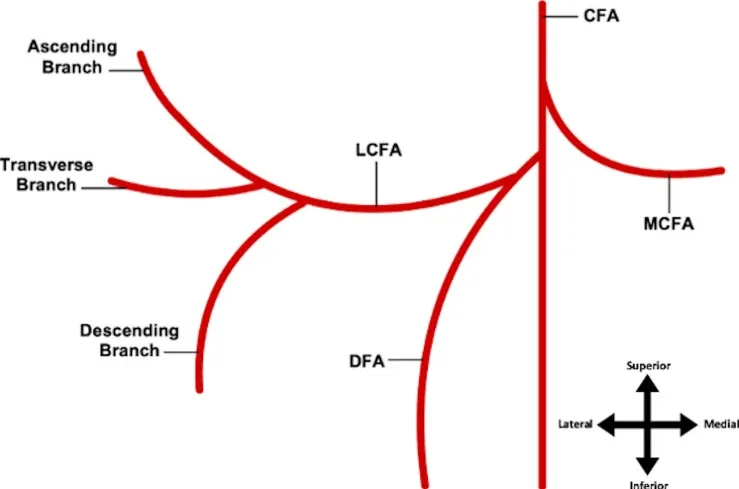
Typical anatomy of the origin of the LCFA. The LCFA typically arises from the DFA with its three branches: ascending, transverse, and descending. LCFA: lateral circumflex femoral artery; DFA: deep femoral artery. Image Credits: Megan E. Gremillion.
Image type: pathology (immunostaining)